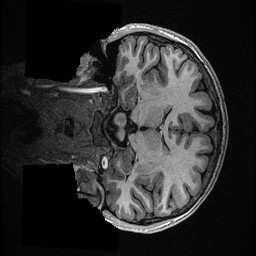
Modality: T1w
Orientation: coronal
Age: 22
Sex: male
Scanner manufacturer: ge
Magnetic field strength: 3 T
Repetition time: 0.006952 s
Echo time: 0.00292 s